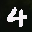
Label: 4